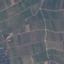
Label: PermanentCrop